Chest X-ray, PA view. Patient: 48 years old, sex F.
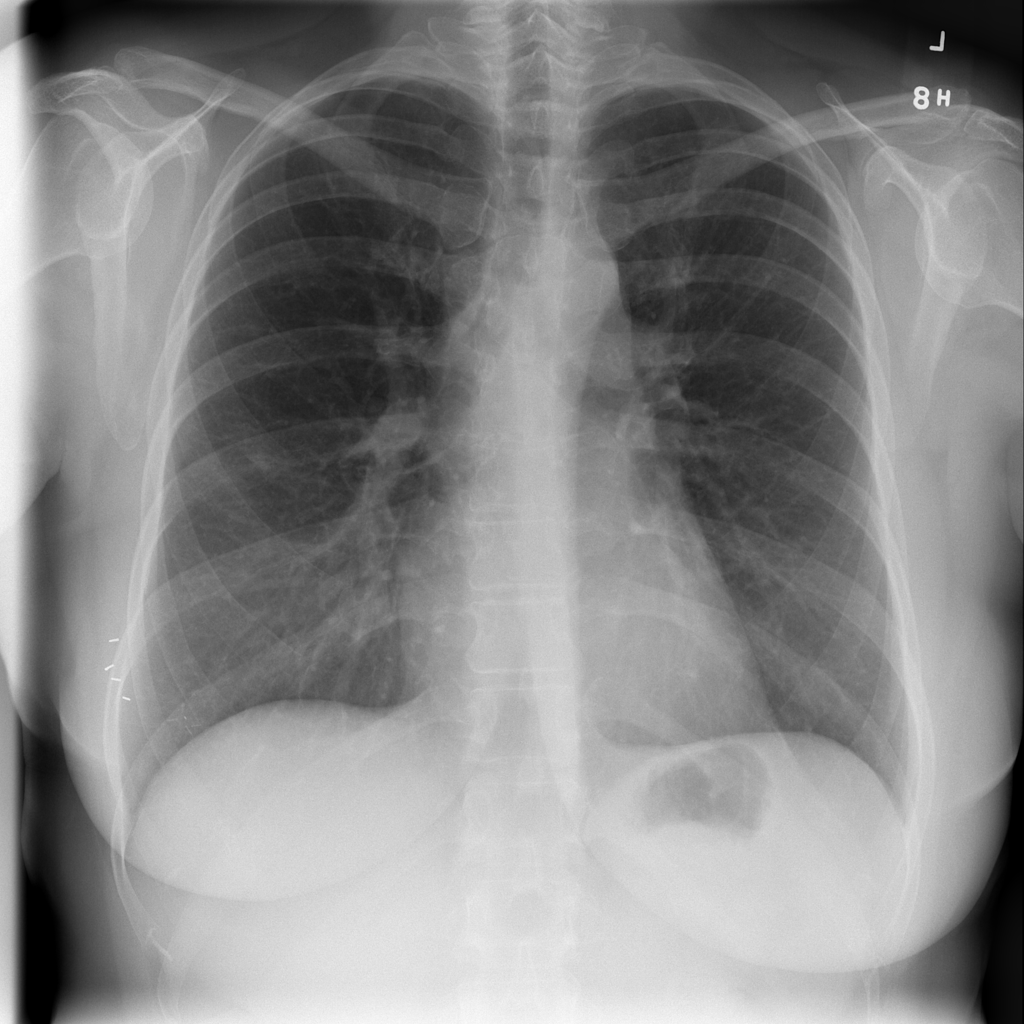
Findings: No Finding